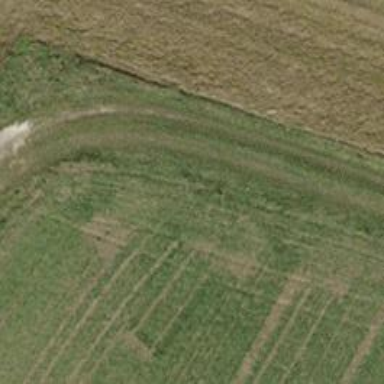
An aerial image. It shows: Grass track road with grade 5 tracktype.